Interaction volume radius: 10 \u00c5
Interaction volume height: 30 \u00c5
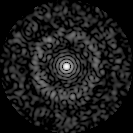
Disorder parameter: 0.8385